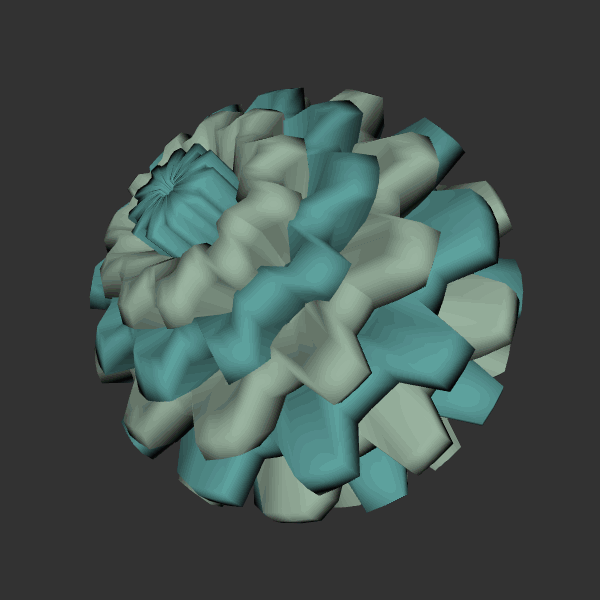
Background: dark